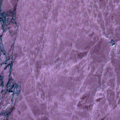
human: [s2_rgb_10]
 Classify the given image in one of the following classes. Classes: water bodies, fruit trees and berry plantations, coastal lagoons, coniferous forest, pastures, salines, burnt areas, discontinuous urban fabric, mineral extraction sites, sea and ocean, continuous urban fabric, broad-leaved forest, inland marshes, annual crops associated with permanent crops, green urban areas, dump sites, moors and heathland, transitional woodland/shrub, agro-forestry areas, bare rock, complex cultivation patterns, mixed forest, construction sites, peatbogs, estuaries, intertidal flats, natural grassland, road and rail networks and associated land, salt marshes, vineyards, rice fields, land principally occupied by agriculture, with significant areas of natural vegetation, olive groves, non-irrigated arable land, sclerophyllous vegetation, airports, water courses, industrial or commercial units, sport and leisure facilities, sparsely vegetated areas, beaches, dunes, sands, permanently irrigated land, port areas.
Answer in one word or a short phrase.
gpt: sea and ocean